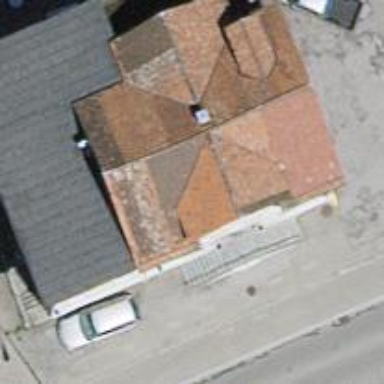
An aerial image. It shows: Pub.